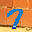
Label: 7